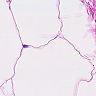
Metastatic tissue present: no